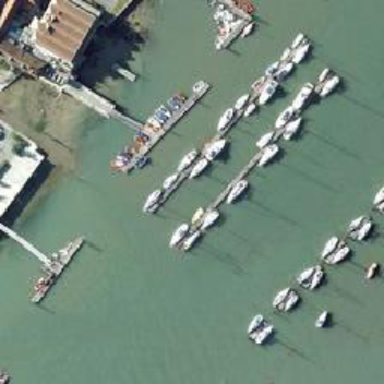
Dark green tree around the pond .